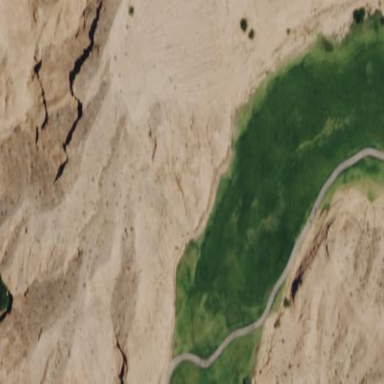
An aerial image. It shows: Grassy golf fairway.